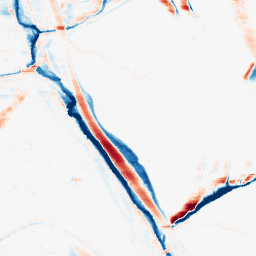
Category: morphological
Decomposition family: morphological_rect
Decomposition parameters: operation: average
width: 20
height: 5
Upsampling method: sinc_hamming
Upsampling parameters: scale: 2
kernel_size: 8
Upsampling scale: 2